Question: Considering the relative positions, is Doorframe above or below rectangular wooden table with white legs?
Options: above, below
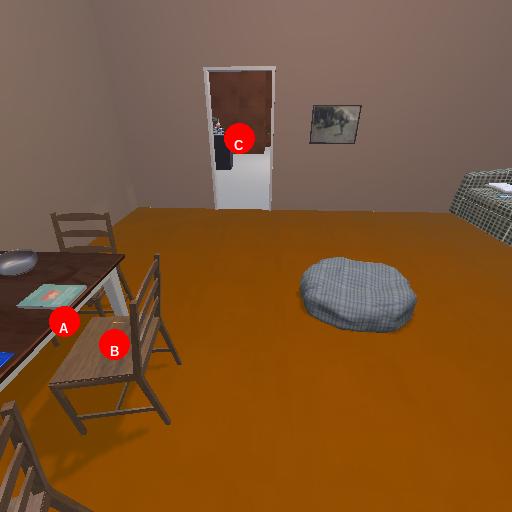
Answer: above